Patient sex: M
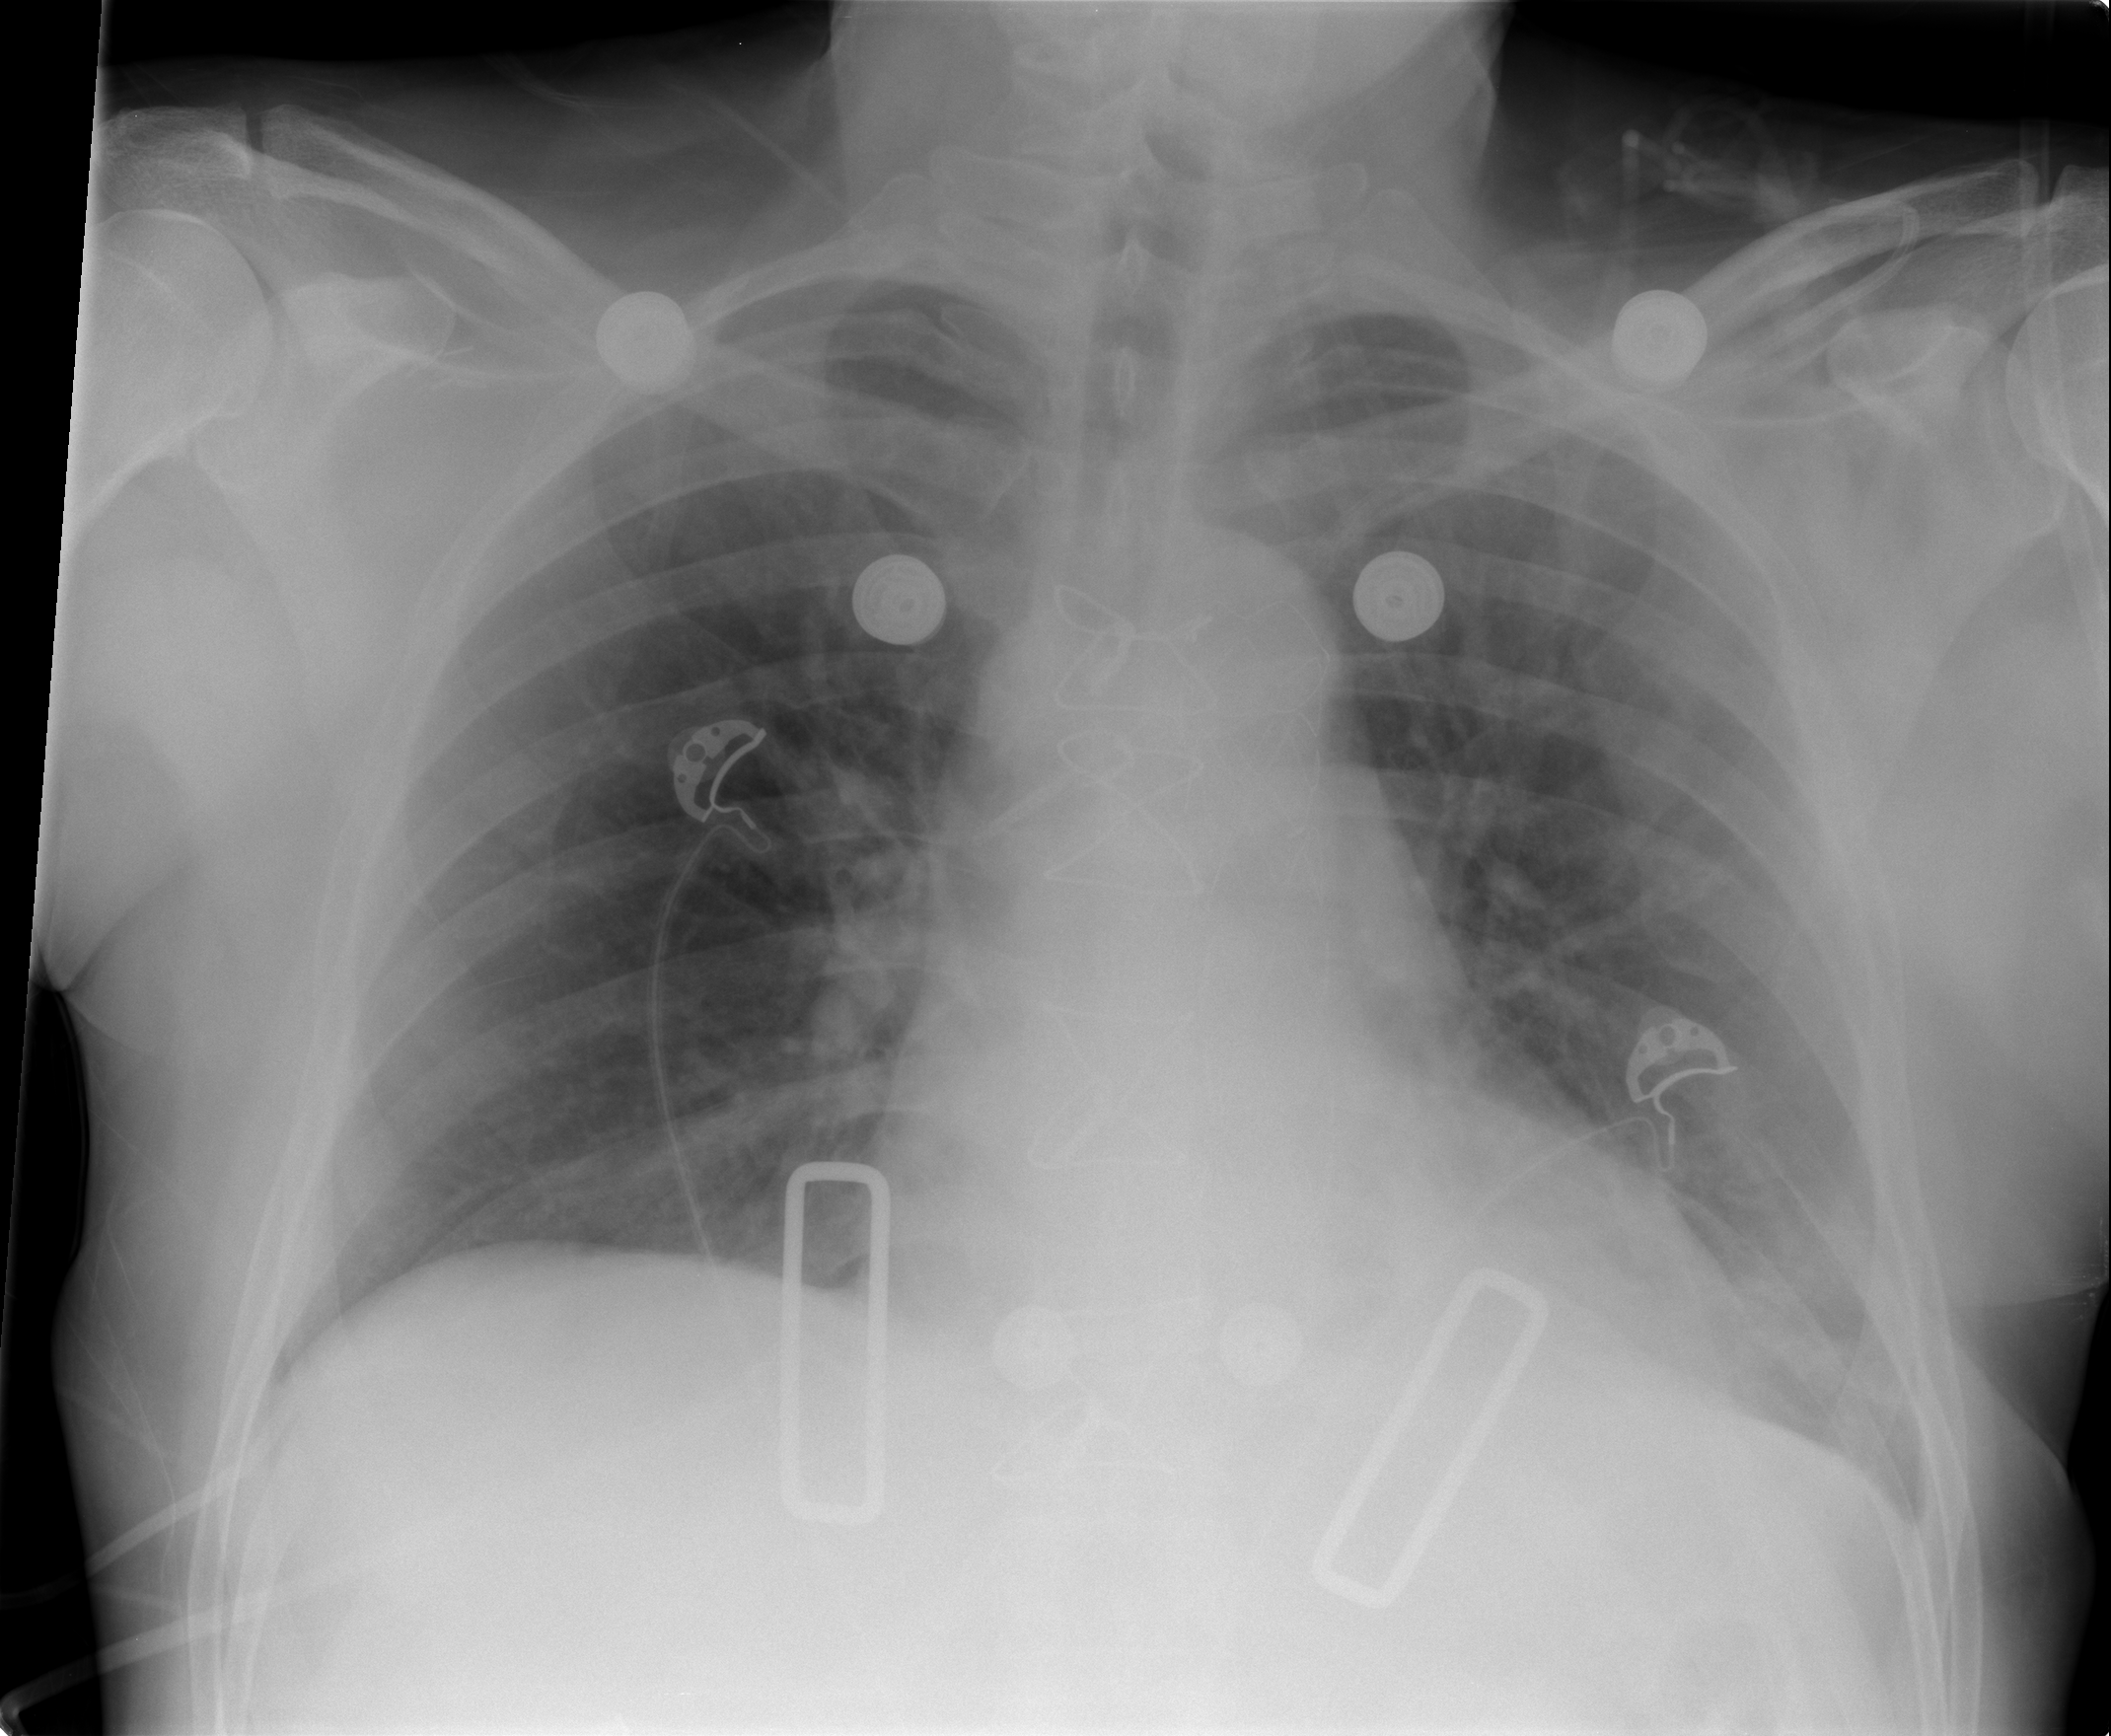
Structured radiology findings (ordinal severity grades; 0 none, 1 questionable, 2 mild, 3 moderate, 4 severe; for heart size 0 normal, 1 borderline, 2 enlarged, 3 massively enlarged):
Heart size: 0
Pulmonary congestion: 0
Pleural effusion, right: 0
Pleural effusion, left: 2
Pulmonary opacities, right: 0
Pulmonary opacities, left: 0
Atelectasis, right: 2
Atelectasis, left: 2